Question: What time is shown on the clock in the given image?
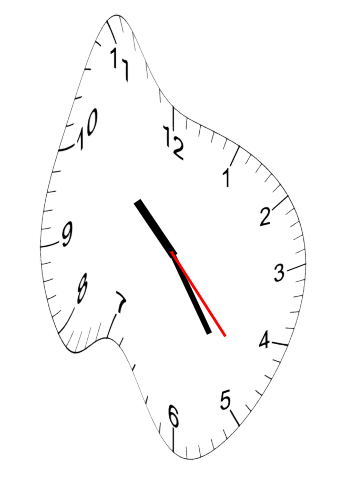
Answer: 10:24:23